Question: I have a problem with an increment function that allows users to press a button to add or remove tickets. However I don't want the user to be able to go into the negative's and screw everything up. Is there any way i can stop this from happening. A working demo can be found at <URL> and the blue "-" "+" buttons are what i'm talking about.
Thanks

Code that is used to recognize input and increment the number.
'''
var adult = $('#adult'),
child = $('#child'),
total = $('.total'),
value = $('#value'),
increase = $('#increase'),
decrease = $('#decrease'),
increasec = $('#increasec'),
decreasec = $('#decreasec');
var calulate_price = function(a, c){
var p1 = 18,
p2 = 10,
PA = a * p1,
PC, d;
if(a >= 1) PC = c * p2;
else PC = c * p1;
d = PA + PC;
total.text("PS " + d + ".00");
value.val(d);
};
increase.click(function(){
var a = Number(adult.val());
var c = Number(child.val());
adult.val(++a);
calulate_price(a, c);
});
decrease.click(function(){
var a = Number(adult.val());
var c = Number(child.val());
adult.val(--a);
calulate_price(a, c);
});
increasec.click(function(){
var a = Number(adult.val());
var c = Number(child.val());
child.val(++c);
calulate_price(a, c);
});
decreasec.click(function(){
var a = Number(adult.val());
var c = Number(child.val());
child.val(--c);
calulate_price(a, c);
});
'''
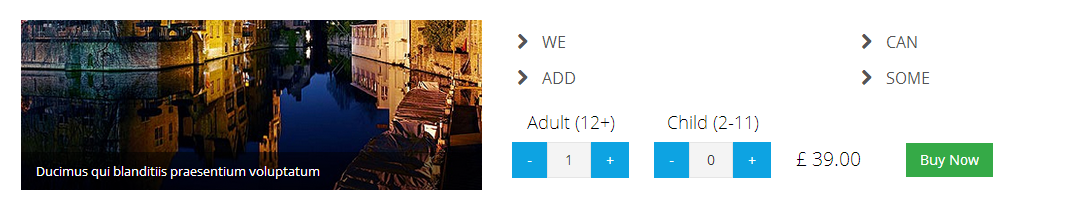
Answer: '''
decrease.click(function(){
var a = Number(adult.val());
var c = Number(child.val());
if(a>0){
adult.val(--a);
}
calulate_price(a, c);
});
'''